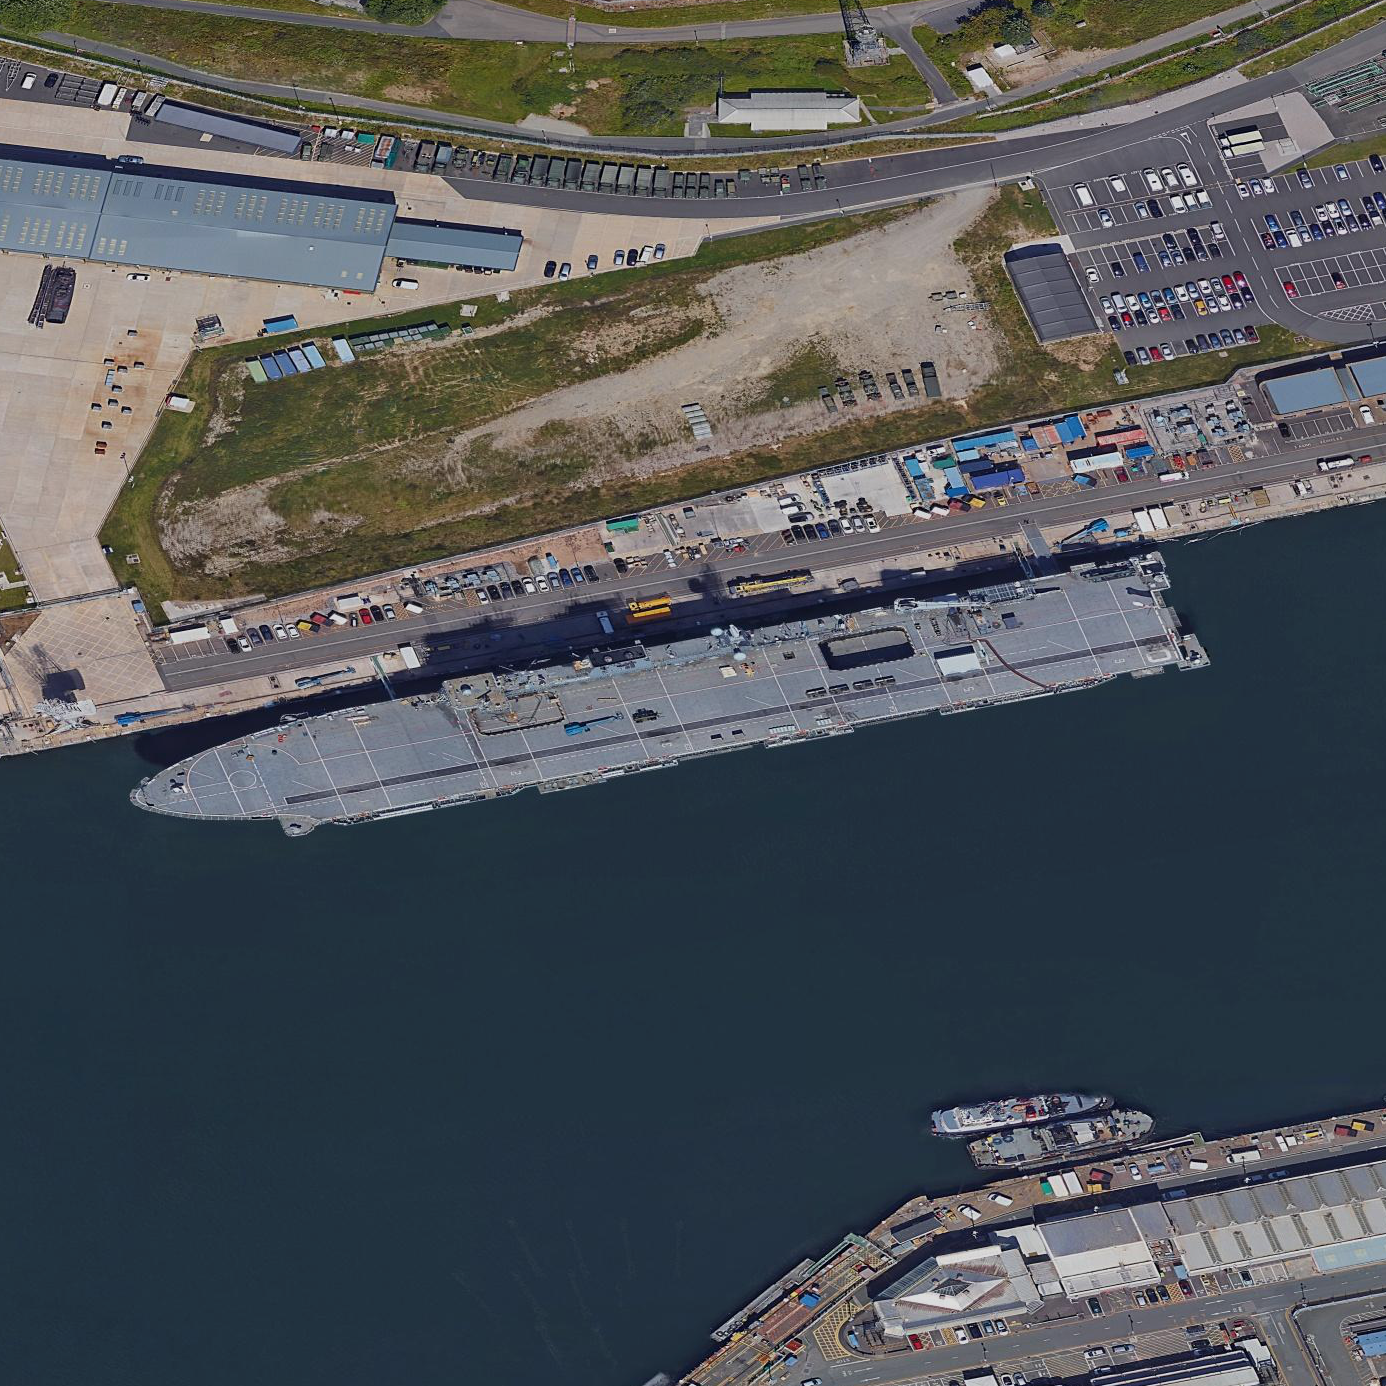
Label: assault